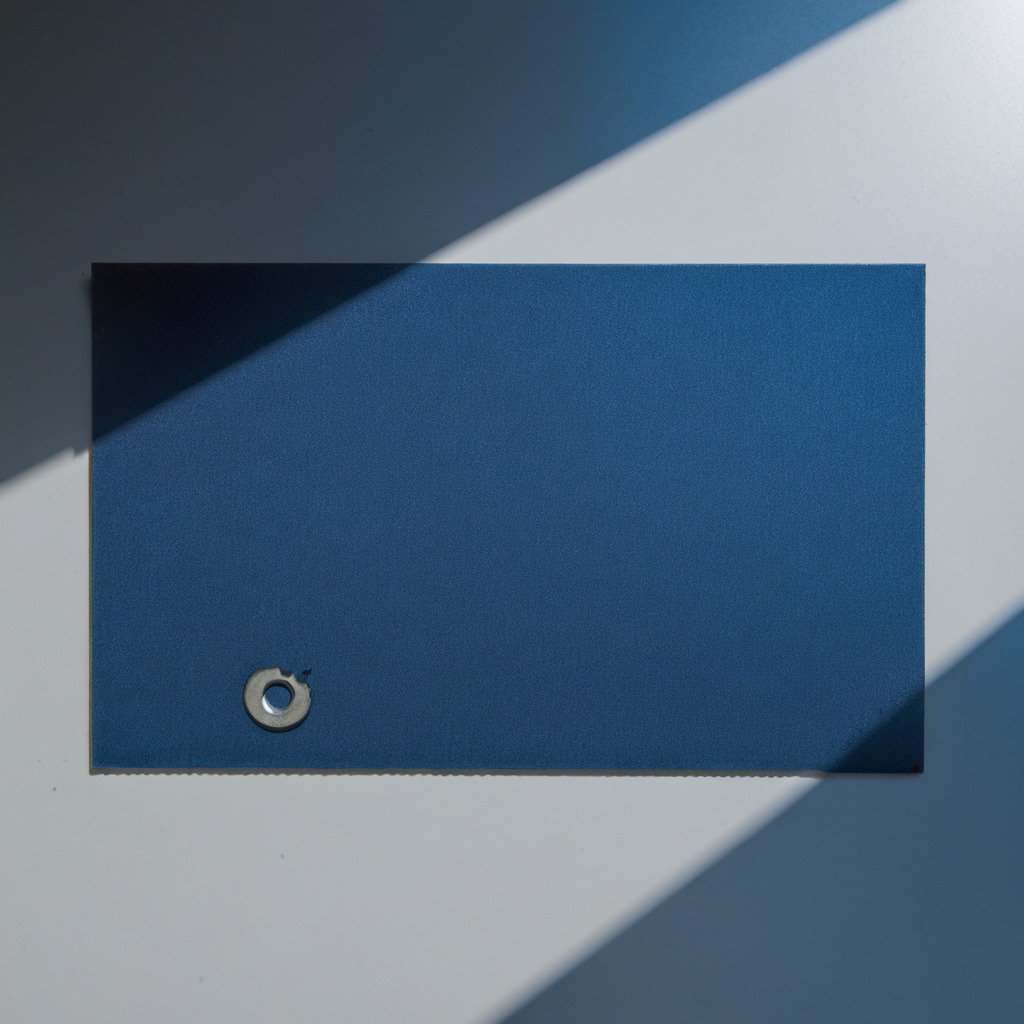
A flat metal washer lying on the tabletop